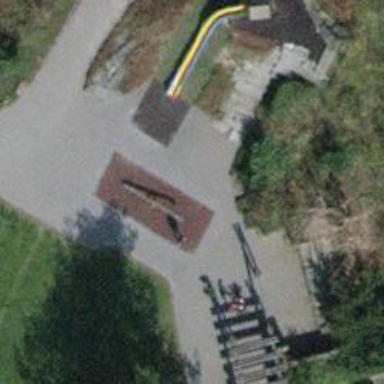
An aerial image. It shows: Playground featuring seesaw.